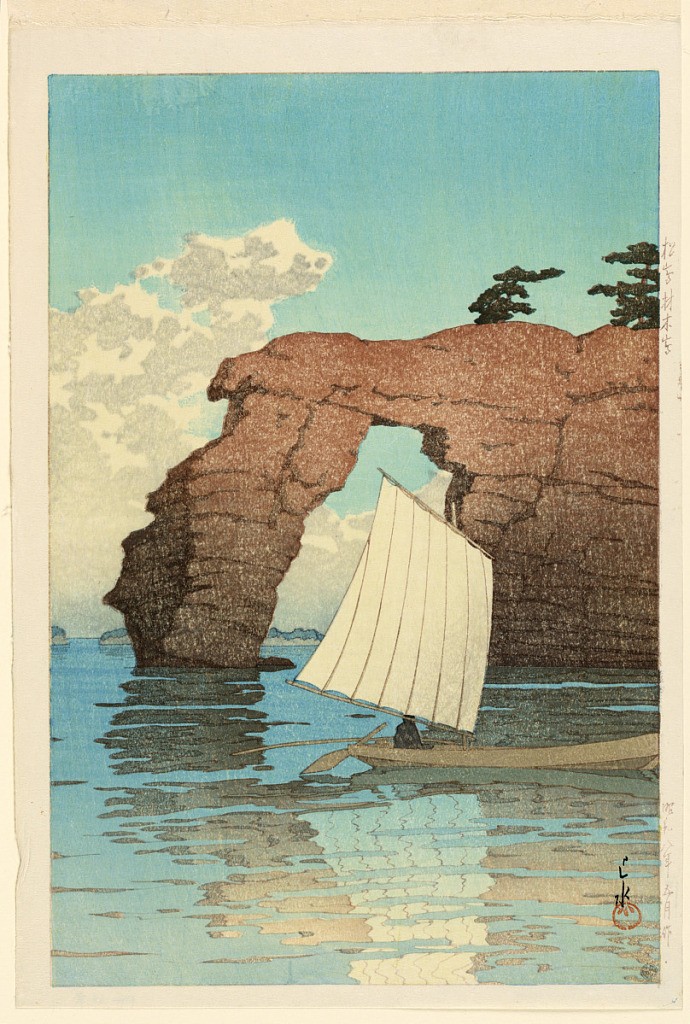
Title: Zaimoku Island at Matsushia
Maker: Kawase Hasui, Japanese, 1883 – 1957
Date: May 8, 1920
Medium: Woodblock print in colored ink on paper
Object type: Print
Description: Body of water with a sailboat before a pierced rock. Two trees on top of the rock. Low distant shores.